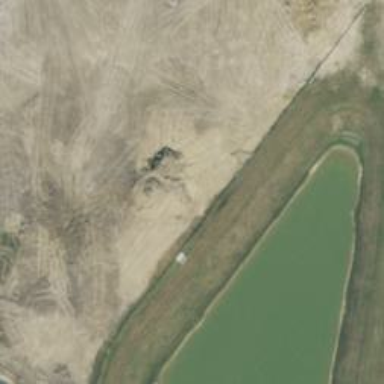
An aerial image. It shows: Detention basin with water.